Question:
I want these type of text fields. I tried using android lollipop but I got black edit text. I want it in white colour . Please help me. Thanks in advance.
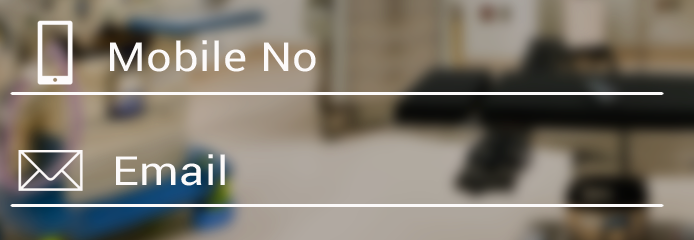
Answer: Try to use black theme in lollipop and check. Other solution you can use white line in jpg and set it in xml of your edittext like:
'''
android:drawableBottom="@drawable/white_line"
'''